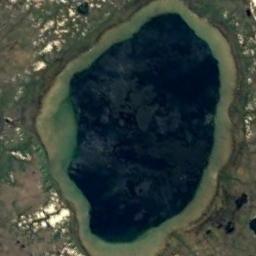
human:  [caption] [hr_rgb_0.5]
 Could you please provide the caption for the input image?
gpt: The lake is surrounded by a grove of trees and the water is deep green .

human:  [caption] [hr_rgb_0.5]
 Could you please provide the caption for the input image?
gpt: The ground is uneven around the lake .

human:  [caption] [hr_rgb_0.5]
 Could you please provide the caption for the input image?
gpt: On the yellow-brown ground, There is an almost elliptical blue lake with sparse green vegetation on the ground .

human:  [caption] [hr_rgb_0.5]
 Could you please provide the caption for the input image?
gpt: The lake is green in the picture .

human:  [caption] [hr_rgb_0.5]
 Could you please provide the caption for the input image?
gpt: There are brown earth and some white rocks around the blue lake .